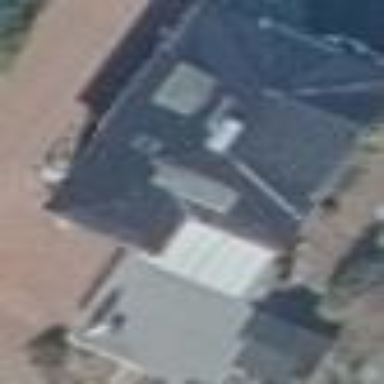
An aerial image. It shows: White building with roof made of roof tiles.